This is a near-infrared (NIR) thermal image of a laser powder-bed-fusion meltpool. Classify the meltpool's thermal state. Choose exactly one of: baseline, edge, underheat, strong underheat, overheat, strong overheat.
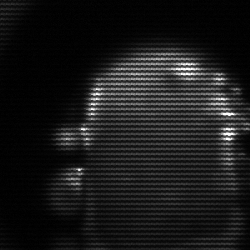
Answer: baseline